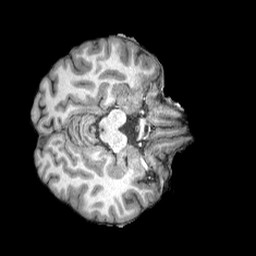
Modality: T1w
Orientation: axial
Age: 22
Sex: male